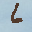
Label: 6